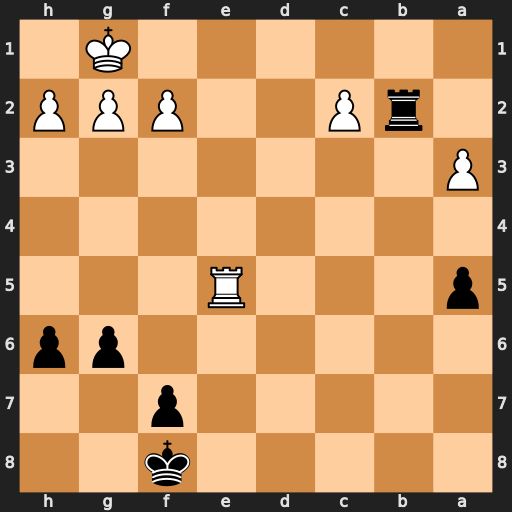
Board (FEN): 5k2/5p2/6pp/p3R3/8/P7/1rP2PPP/6K1
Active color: b
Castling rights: -
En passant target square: -
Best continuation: Rb1+ Re1 Rxe1#